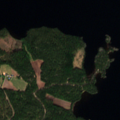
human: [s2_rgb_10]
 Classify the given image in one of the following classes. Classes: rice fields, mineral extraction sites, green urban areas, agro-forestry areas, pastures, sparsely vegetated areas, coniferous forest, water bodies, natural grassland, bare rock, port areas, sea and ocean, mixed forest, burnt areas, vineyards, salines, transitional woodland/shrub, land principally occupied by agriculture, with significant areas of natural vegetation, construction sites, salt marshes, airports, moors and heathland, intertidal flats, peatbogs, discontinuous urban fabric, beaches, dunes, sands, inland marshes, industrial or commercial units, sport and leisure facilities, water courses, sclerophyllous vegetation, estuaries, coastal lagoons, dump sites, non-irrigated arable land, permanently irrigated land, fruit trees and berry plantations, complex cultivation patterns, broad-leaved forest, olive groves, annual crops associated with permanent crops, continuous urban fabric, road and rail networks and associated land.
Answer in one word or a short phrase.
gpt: coniferous forest, mixed forest, water bodies